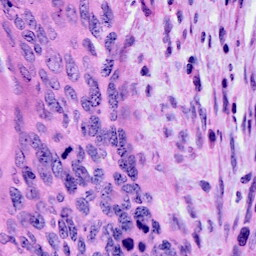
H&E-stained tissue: Cervix